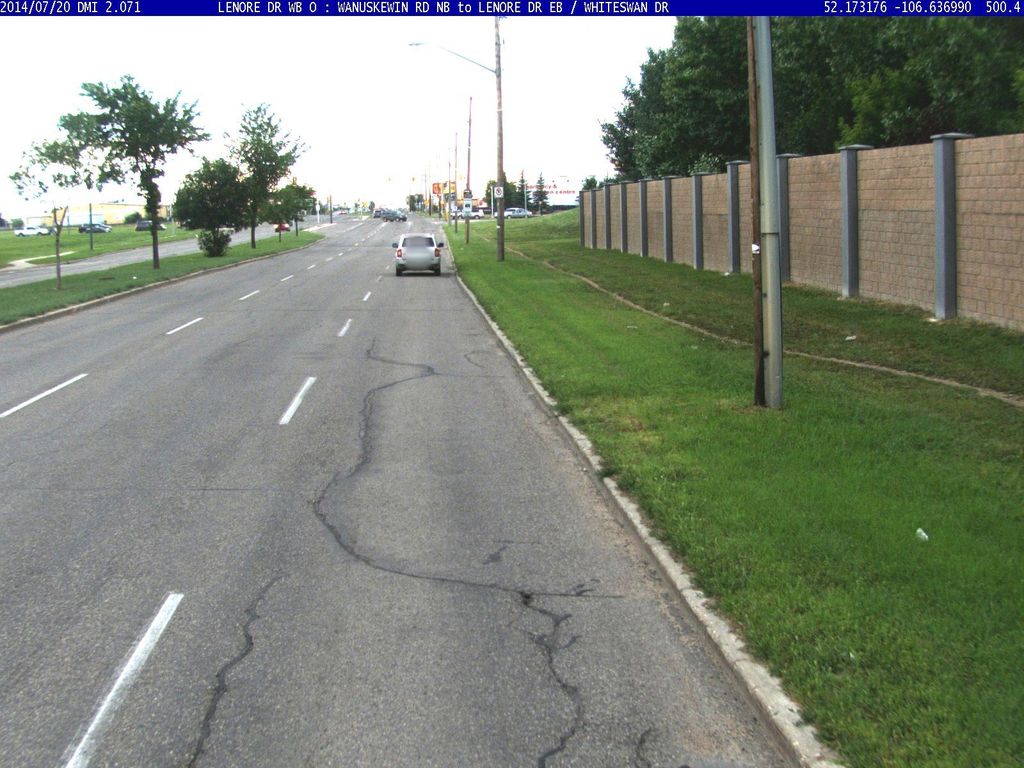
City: saskatoon